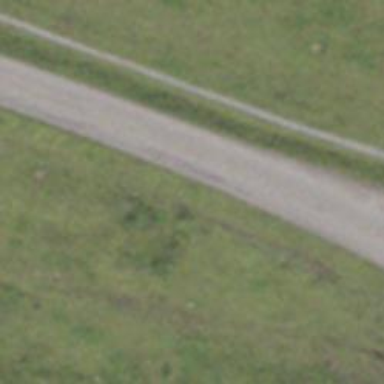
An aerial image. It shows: Unclassified road with asphalt surface.